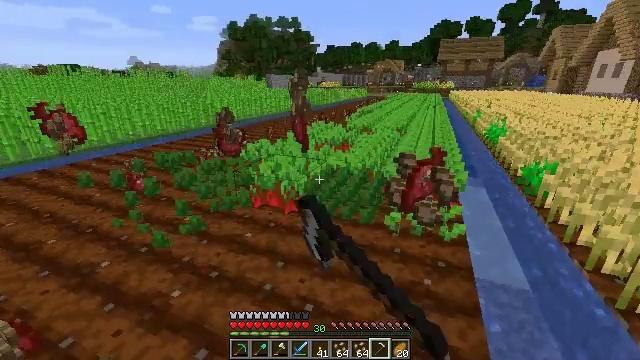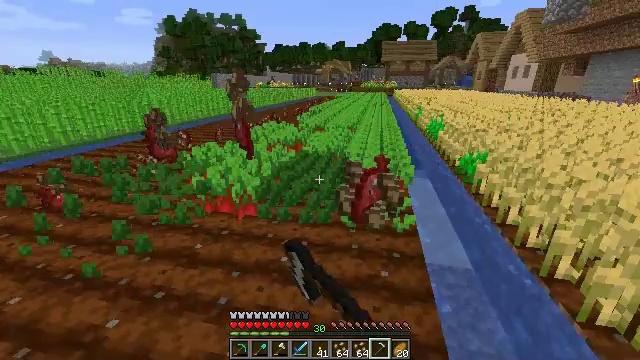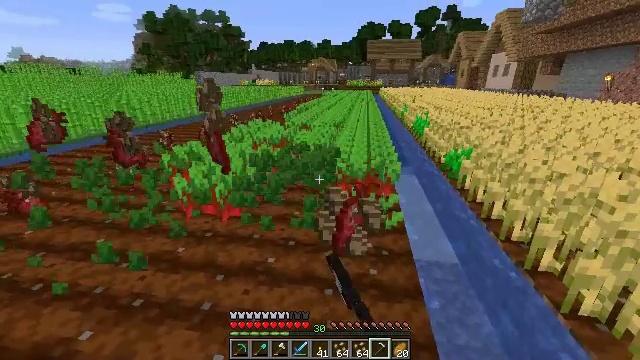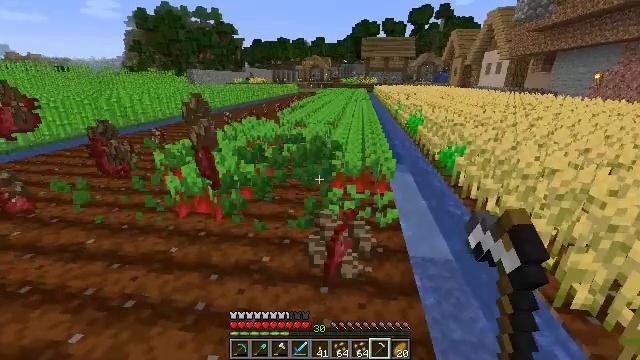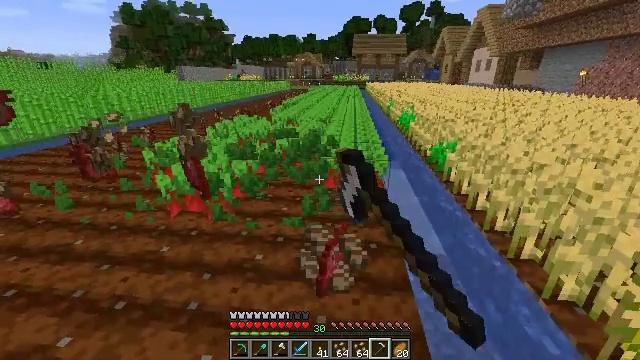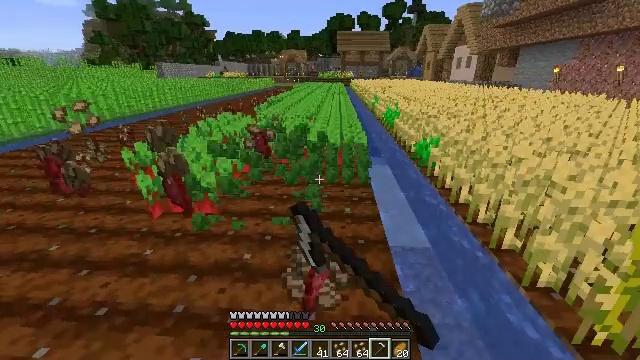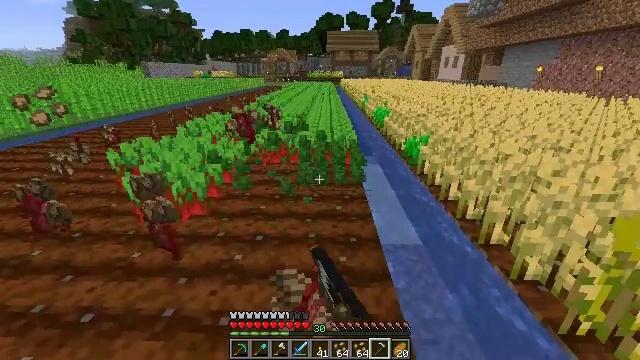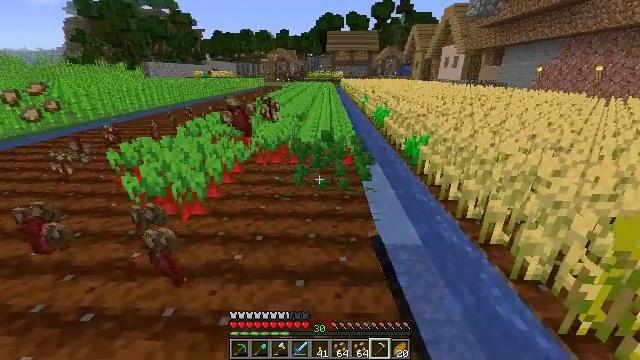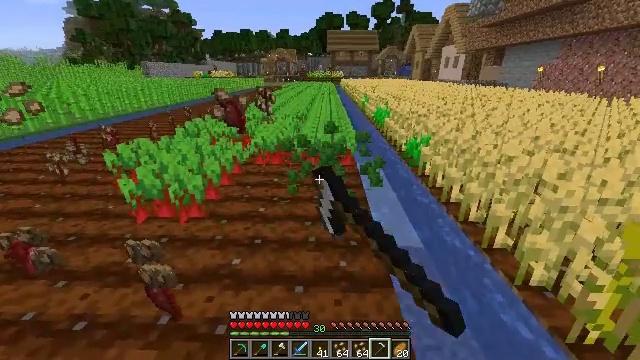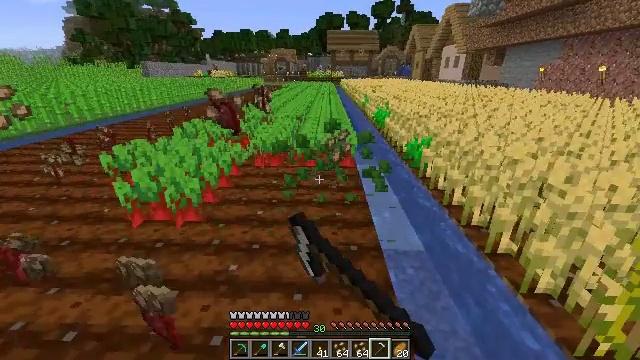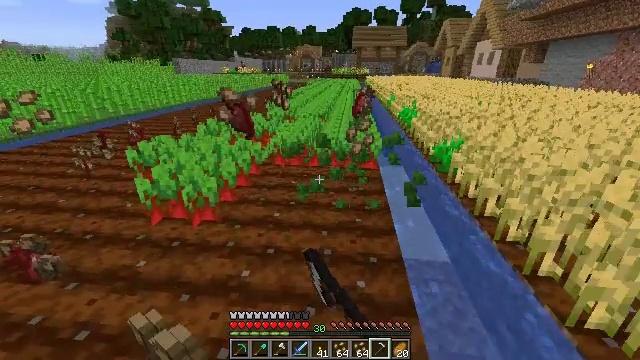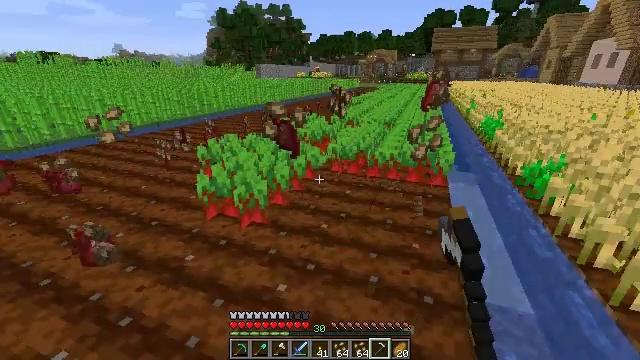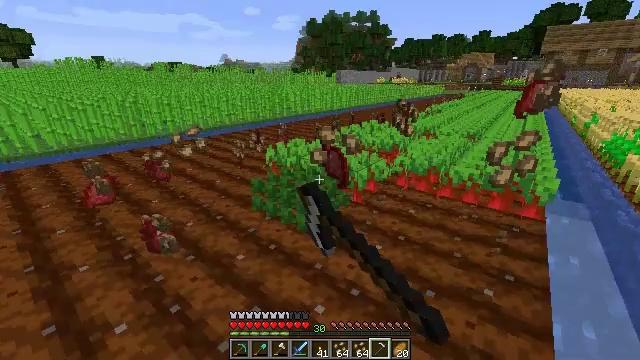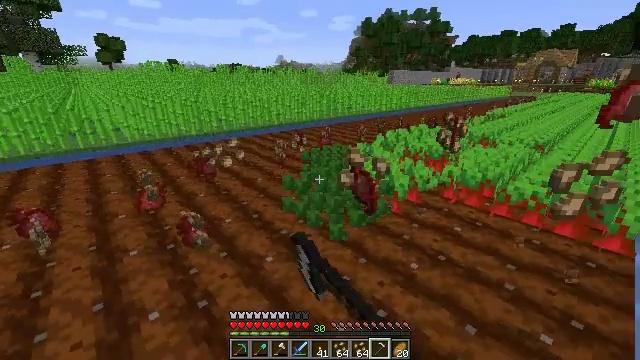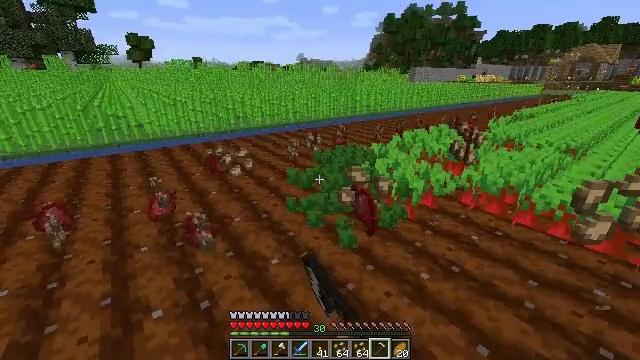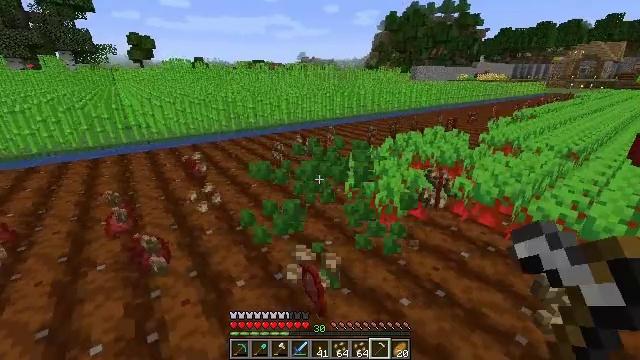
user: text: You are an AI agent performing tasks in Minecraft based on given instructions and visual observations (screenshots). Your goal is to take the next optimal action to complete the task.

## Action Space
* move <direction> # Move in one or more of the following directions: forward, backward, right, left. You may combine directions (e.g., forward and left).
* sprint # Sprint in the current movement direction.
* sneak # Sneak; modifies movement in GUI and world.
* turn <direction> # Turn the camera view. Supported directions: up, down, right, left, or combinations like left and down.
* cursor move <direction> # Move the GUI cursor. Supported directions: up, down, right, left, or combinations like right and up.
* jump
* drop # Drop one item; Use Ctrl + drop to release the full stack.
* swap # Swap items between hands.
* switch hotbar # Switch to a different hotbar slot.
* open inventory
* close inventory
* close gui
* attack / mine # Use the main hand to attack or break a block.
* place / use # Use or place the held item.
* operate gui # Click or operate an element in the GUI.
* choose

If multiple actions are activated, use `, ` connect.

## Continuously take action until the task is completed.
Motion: motion action
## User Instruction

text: Collect beetroots from the field.
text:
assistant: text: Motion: turn right, attack / mine
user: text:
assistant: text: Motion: turn right, attack / mine
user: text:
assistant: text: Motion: turn right, attack / mine
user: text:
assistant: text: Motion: turn right, attack / mine
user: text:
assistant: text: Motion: turn right, attack / mine
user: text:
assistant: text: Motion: turn right, attack / mine
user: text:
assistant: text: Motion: attack / mine
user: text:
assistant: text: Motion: move forward, attack / mine
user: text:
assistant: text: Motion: move forward, attack / mine
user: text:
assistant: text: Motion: move forward, turn left, attack / mine
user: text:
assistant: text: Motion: move forward and move right, turn left, attack / mine
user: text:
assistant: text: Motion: move forward and move right, turn left and up, attack / mine
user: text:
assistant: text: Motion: move forward and move right, turn left, attack / mine
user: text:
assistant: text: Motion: move forward and move right, turn left, attack / mine
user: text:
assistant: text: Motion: move forward and move right, attack / mine
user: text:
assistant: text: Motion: move forward and move right, attack / mine
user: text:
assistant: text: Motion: move forward and move right, turn right, attack / mine
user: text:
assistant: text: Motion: move forward and move right, turn right, attack / mine
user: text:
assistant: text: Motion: turn right, attack / mine
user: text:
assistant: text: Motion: turn right, attack / mine
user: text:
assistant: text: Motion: turn right, attack / mine
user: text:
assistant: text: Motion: attack / mine
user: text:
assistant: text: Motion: turn right, attack / mine
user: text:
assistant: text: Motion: attack / mine
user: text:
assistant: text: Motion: attack / mine
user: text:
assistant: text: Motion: move forward and move right, turn left, attack / mine
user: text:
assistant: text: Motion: move forward and move right, turn left, attack / mine
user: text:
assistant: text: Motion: move forward and move right, turn left and up, attack / mine
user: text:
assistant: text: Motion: move forward and move right, turn left, attack / mine
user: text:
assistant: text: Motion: move forward and move right, turn left, attack / mine